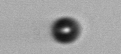
Label: bead